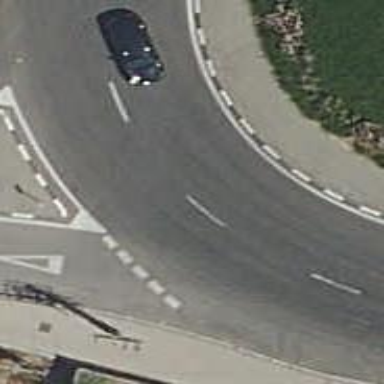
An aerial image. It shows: Tertiary road leading to roundabout junction.